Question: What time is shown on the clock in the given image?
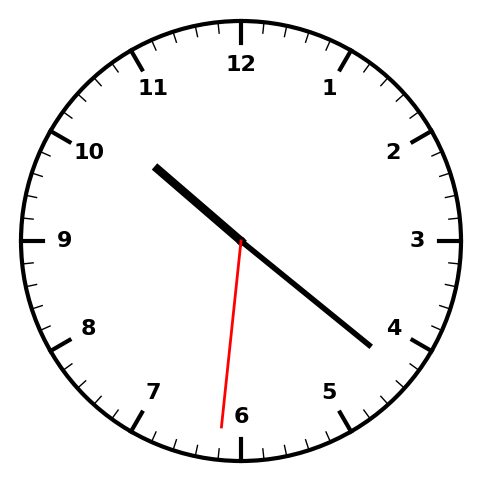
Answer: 10:21:31